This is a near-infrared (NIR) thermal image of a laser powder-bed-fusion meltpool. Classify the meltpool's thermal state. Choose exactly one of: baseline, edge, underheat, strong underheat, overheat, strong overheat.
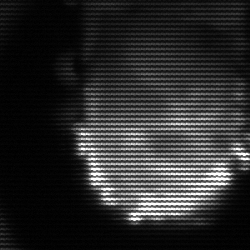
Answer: baseline